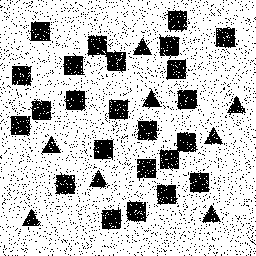
Squares: 24
Triangles: 8
Stars: 0
Total shapes: 32